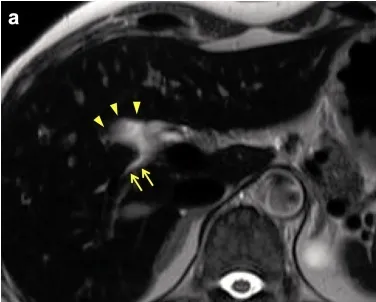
Magnetic resonance image.
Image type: radiology (mri)